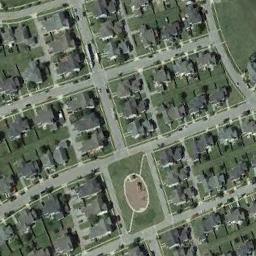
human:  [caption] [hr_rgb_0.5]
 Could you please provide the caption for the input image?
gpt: The medium residential area has lots of neatly arranged houses on the grass and a clearing is also in the medium residential area .

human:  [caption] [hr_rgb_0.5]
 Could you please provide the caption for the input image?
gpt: There are many buildings in medium residential area .

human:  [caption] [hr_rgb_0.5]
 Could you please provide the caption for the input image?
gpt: There is a road between the medium-sized residential areas .

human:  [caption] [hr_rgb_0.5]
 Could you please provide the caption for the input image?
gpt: The medium residential is on the grass next to the road .

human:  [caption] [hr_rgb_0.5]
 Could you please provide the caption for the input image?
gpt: There are many black buildings arranged neatly on green lawns on the medium residential area .